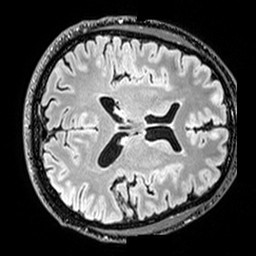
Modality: T2w
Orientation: axial
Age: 35
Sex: male
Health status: healthy
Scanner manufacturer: siemens
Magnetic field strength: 3 T
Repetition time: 5 s
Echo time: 0.397 s